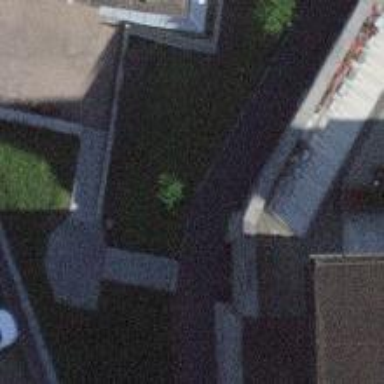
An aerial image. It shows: Road with steps.